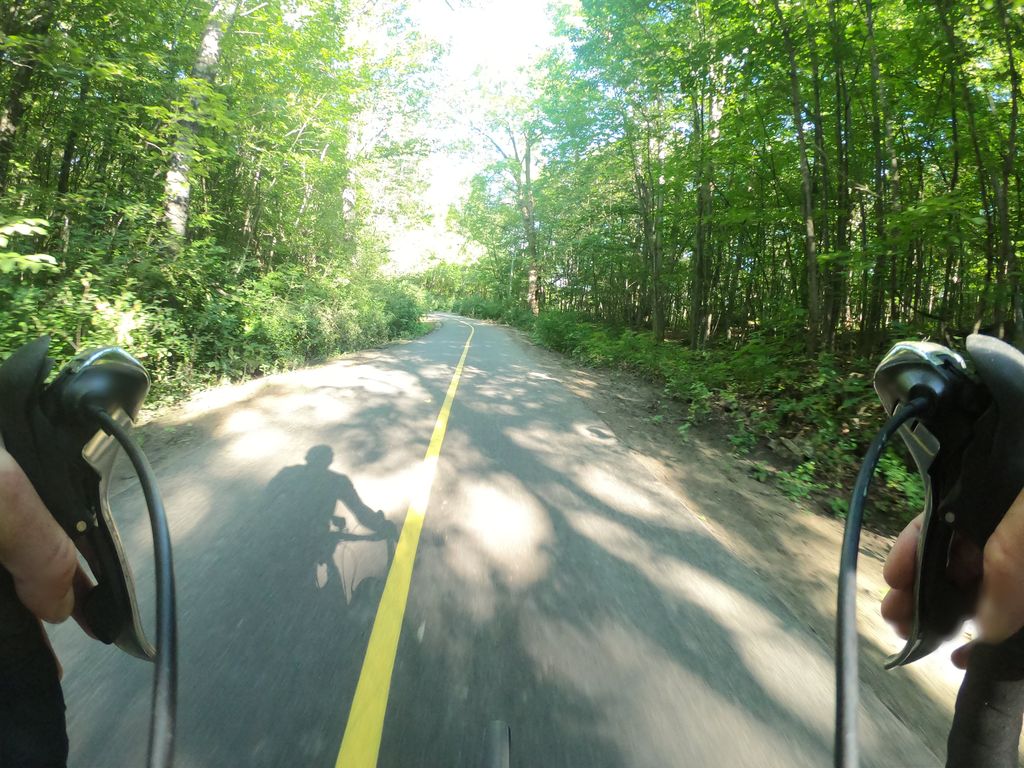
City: ottawa-gatineau